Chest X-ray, PA view. Patient: 23 years old, sex F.
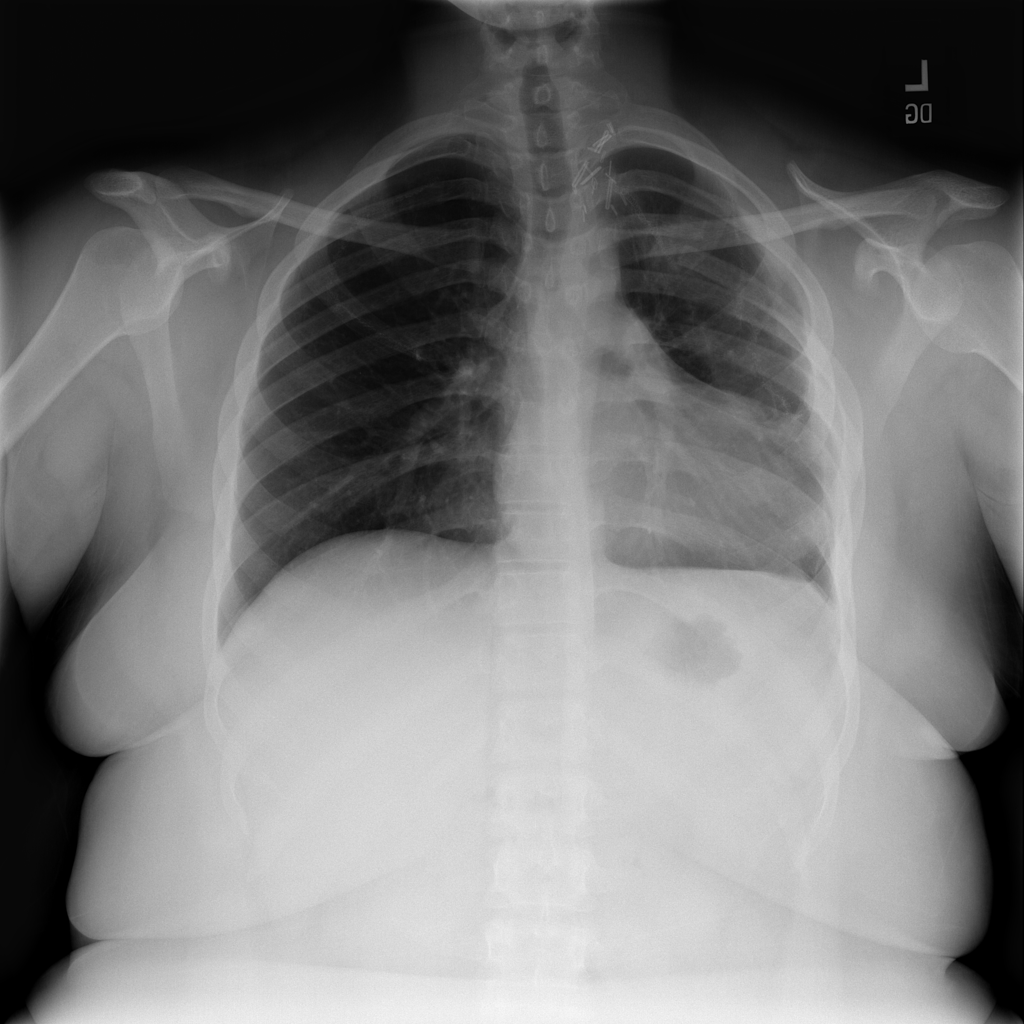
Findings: Effusion